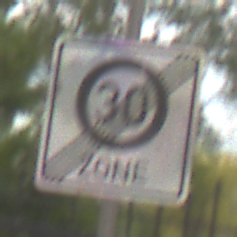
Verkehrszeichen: EndeZone30
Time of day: MorningAfternoon
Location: Outdoor (Urban)
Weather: Overcast
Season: NotSpecified
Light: Natural